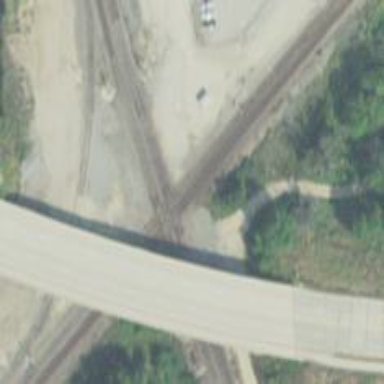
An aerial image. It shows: Railway crossing.